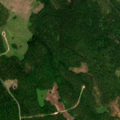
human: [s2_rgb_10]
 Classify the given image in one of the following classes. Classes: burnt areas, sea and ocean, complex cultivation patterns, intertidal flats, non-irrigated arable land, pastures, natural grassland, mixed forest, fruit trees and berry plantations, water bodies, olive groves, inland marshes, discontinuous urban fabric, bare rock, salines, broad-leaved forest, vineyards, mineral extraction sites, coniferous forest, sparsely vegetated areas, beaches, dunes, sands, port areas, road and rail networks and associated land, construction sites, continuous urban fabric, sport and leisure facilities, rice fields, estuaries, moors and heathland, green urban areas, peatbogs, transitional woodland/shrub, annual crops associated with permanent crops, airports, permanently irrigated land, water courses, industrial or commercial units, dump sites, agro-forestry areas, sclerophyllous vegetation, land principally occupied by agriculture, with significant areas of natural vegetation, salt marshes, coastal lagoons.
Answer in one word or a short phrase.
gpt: coniferous forest, mixed forest